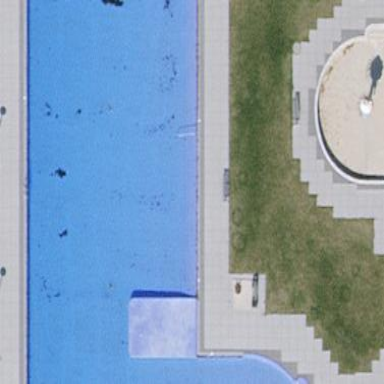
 perfect for swimming and other water activities."